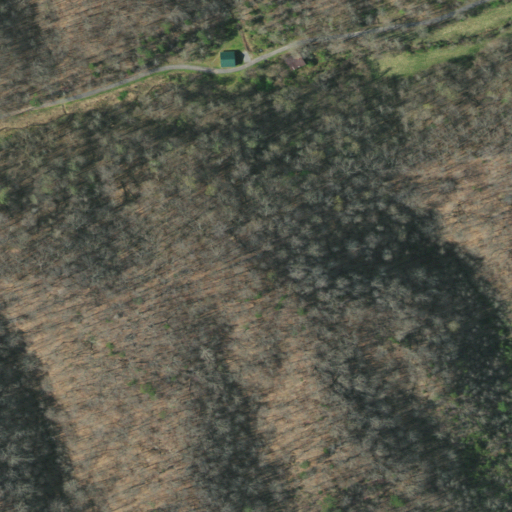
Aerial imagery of ridge(s) in Tennessee named Pine Ridge containing deciduous forest, open development, and shrub